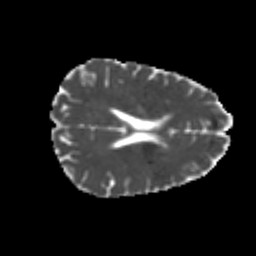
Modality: MD
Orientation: axial
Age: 24
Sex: female
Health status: healthy
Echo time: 0.074 s